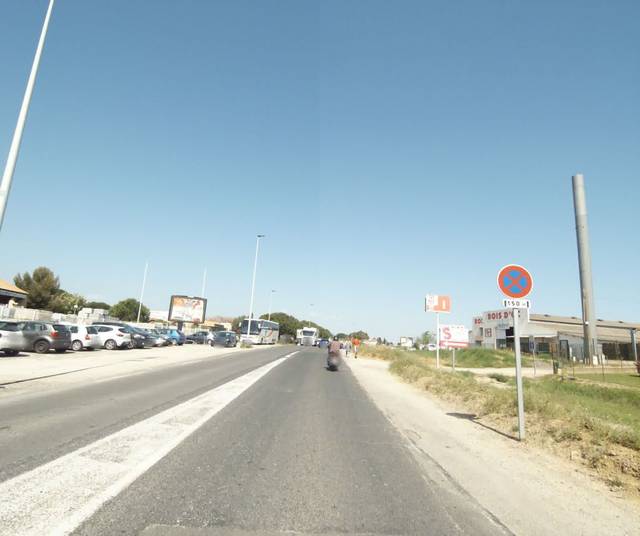
Region: France
Coordinates: 43.58, 3.879